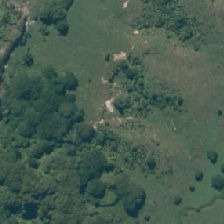
Land cover: low_producing_grassland